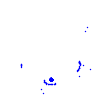
Particle: electron